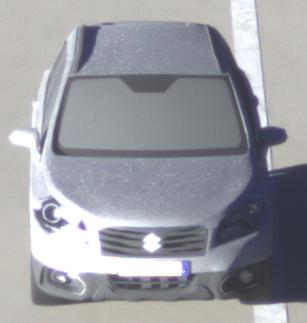
Make: Suzuki
Model: SX4 S-Cross 1.6
Detailed model: SX4 (II) S-Cross
Model produced from: 2013/10
Model produced until: 2015/08
Doors: 5
Color: white
Road condition: dry road
Daytime: sunrise or sunset
Contrast: high contrast